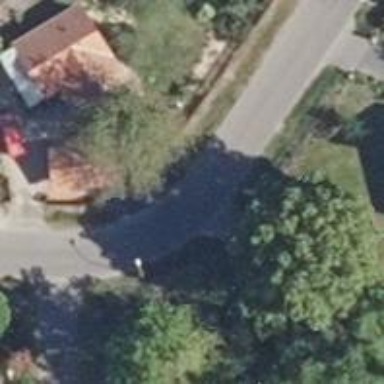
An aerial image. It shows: Residential road with asphalt surface.